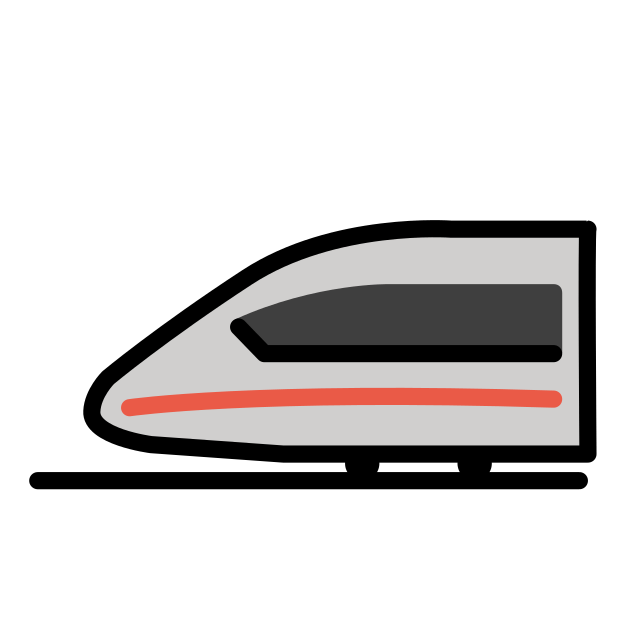
bullet train